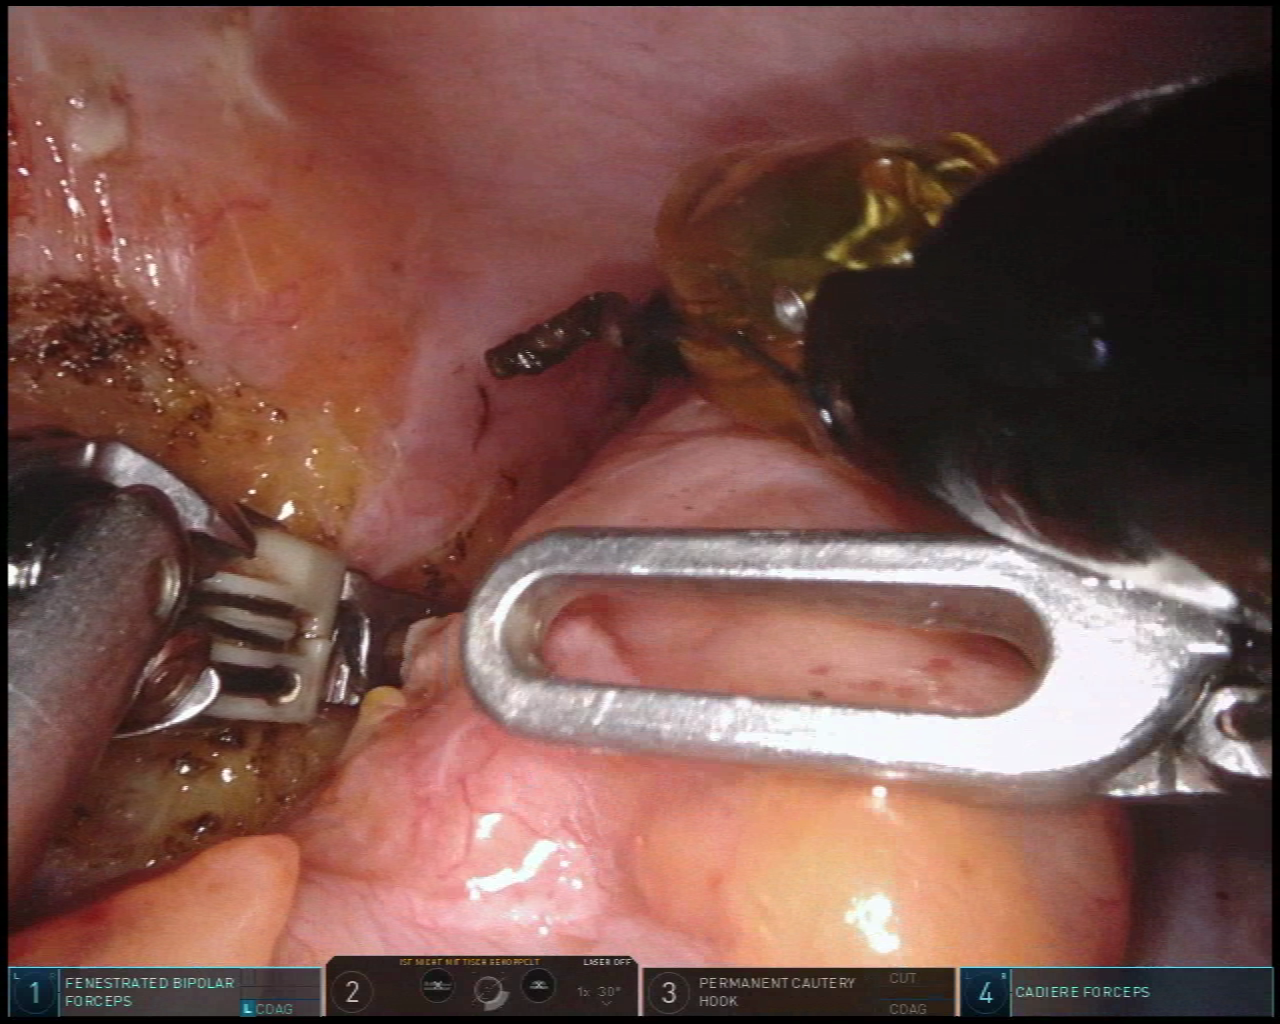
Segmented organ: abdominal_wall
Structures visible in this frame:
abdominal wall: yes
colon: yes
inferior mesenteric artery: no
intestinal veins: no
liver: no
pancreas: no
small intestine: no
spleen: no
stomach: no
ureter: no
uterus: no
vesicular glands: no